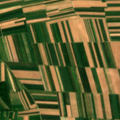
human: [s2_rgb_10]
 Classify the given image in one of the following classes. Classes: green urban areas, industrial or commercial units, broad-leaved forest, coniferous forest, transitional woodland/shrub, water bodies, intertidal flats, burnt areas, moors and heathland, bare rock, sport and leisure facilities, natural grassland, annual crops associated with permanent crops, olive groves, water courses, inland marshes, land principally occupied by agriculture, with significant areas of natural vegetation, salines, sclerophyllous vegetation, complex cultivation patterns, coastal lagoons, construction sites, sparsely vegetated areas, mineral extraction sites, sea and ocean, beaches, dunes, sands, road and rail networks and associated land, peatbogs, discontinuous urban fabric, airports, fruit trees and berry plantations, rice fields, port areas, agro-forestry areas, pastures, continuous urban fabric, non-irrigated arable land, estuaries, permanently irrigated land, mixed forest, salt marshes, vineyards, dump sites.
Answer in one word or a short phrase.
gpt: non-irrigated arable land, land principally occupied by agriculture, with significant areas of natural vegetation